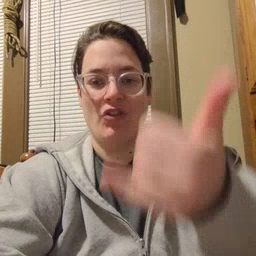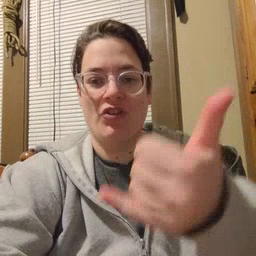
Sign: callonphone